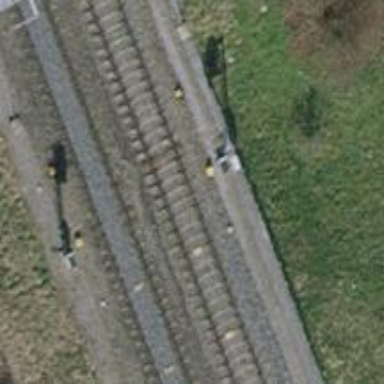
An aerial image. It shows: Railway signal.